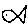
Label: fish